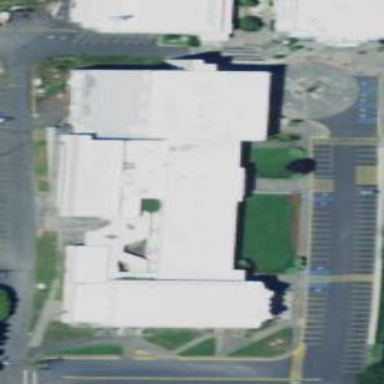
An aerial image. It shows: School building.